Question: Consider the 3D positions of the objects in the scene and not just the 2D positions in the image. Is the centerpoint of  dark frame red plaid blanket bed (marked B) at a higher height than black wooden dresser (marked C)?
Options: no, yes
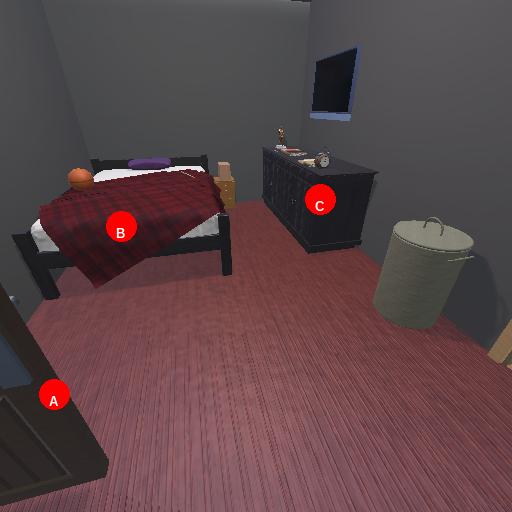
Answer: no